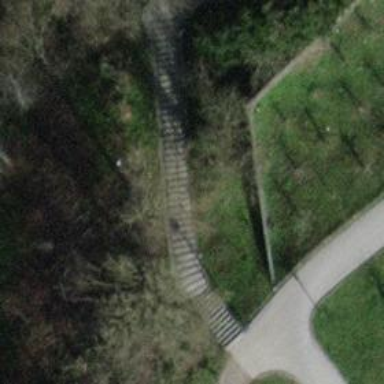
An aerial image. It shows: Flight of steps with sett surface.